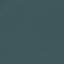
Land use / land cover class: SeaLake